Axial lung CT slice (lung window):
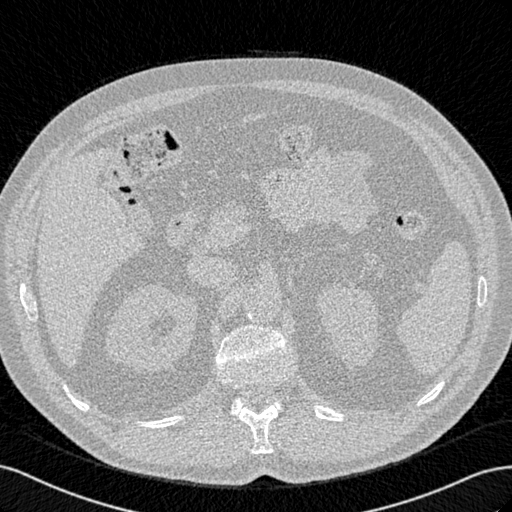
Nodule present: no